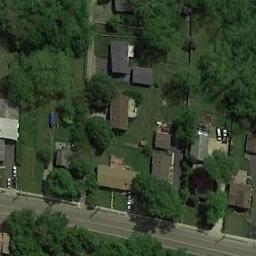
Label: residential